Question: The action I'm repeating over and over is <URL> my changes from 'default' to production branch. However, each time this means a tedious and error prone task of hand picking the changesets I want to transplant between plethora of other changesets.

Is there any way of filtering available chagnesets by author and message?
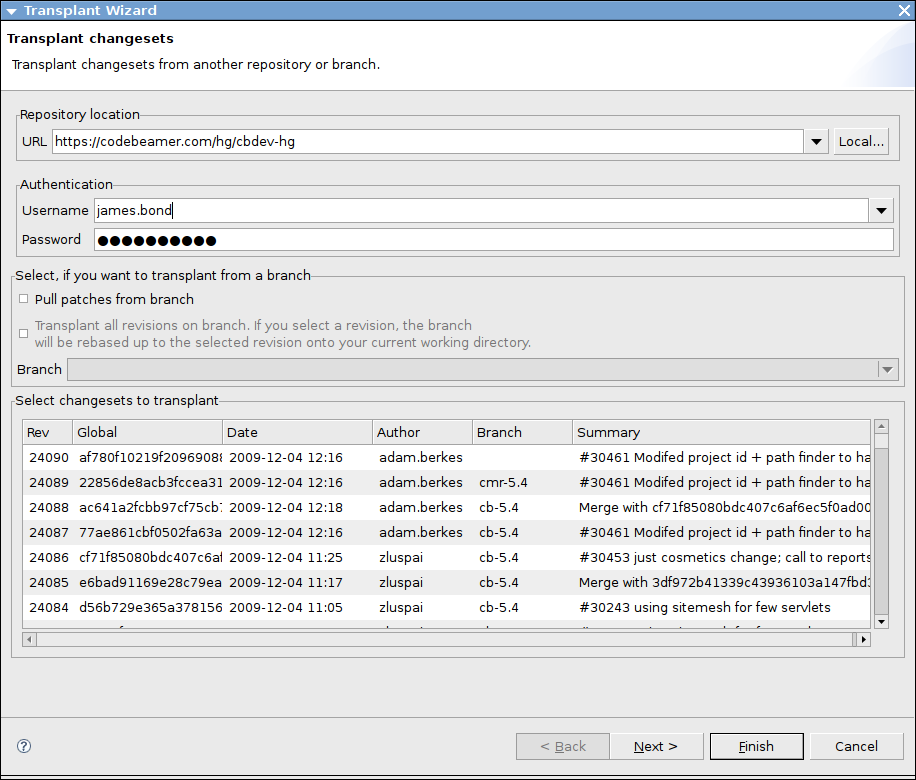
Answer: From the screen shot, no. It looks like you can't. As a commenter mentioned, you can use the command line or TortoiseHG to query using a <URL>:
'''
hg log -r "user('vartec') and desc('needle')"
'''
In Tortoise HG, click the "Search" icon (the magnifying glass) and enter the revset query in the search box.